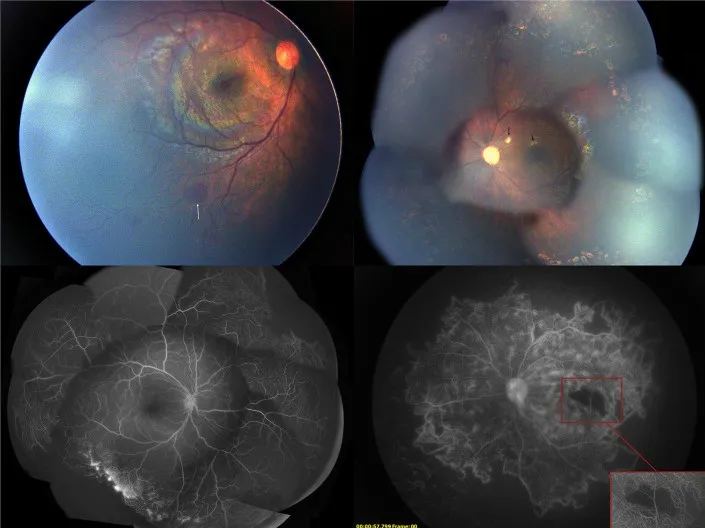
One month after the first intravitreal injection of conbercept, the fundus photograph showed the absorption of the cotton-wool spots and the fluorescein angiography showed regression of neovascularization.
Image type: ophthalmic_imaging (ophthalmic_angiography)